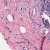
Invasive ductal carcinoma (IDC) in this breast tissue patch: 0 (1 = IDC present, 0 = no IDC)